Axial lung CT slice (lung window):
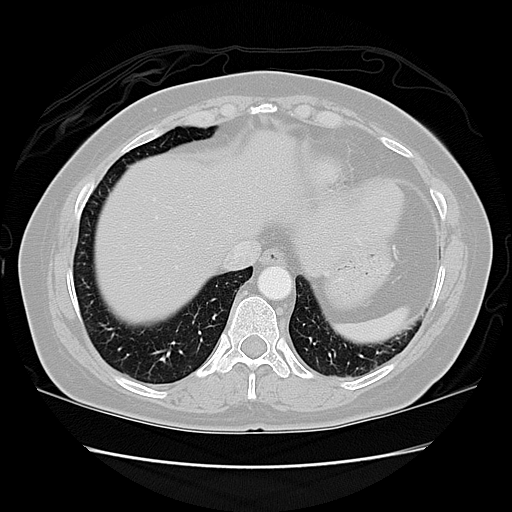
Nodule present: no